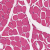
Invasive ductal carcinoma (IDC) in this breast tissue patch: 0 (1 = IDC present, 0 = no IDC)